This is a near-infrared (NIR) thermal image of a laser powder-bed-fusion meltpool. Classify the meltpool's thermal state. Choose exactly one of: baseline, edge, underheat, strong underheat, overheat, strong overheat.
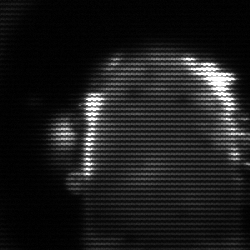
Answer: baseline